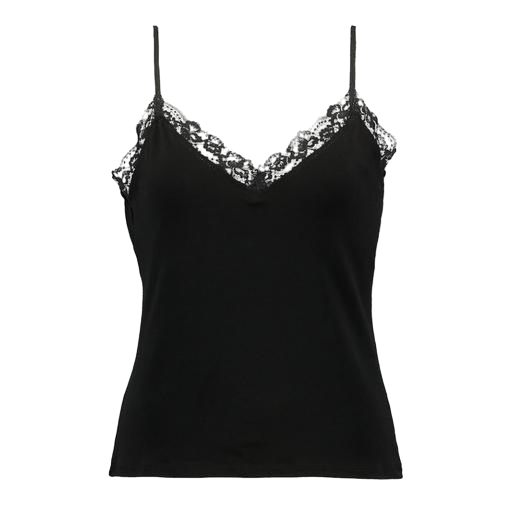
black curve cami rib lace, black dentelle lace-detail camisole, black lace cami, white background